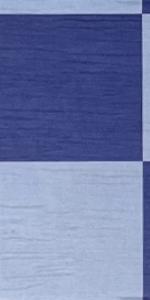
Label: Empty